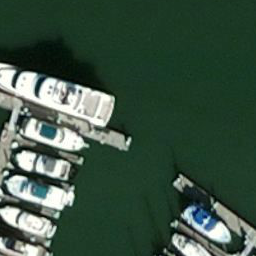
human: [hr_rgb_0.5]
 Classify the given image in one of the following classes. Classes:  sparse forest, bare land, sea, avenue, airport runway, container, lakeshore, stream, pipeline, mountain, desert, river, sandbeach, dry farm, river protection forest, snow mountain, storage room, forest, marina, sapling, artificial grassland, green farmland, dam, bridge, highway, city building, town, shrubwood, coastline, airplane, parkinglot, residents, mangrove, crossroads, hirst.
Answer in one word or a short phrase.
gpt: marina